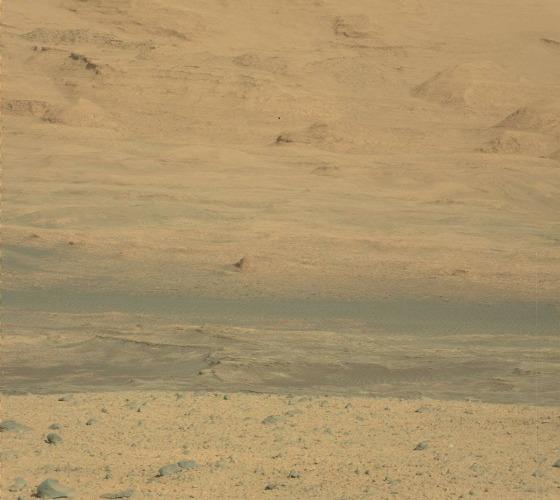
Terrain classes present: Bedrock, Gravel / Sand / Soil, Rock